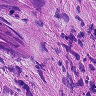
Metastatic tissue present: yes